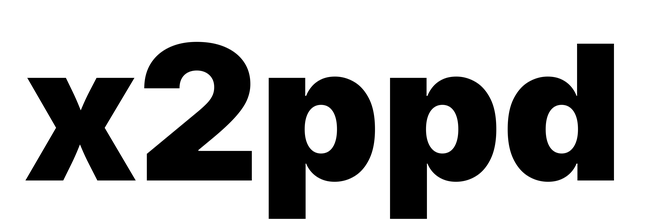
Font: Inter_Black